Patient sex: F
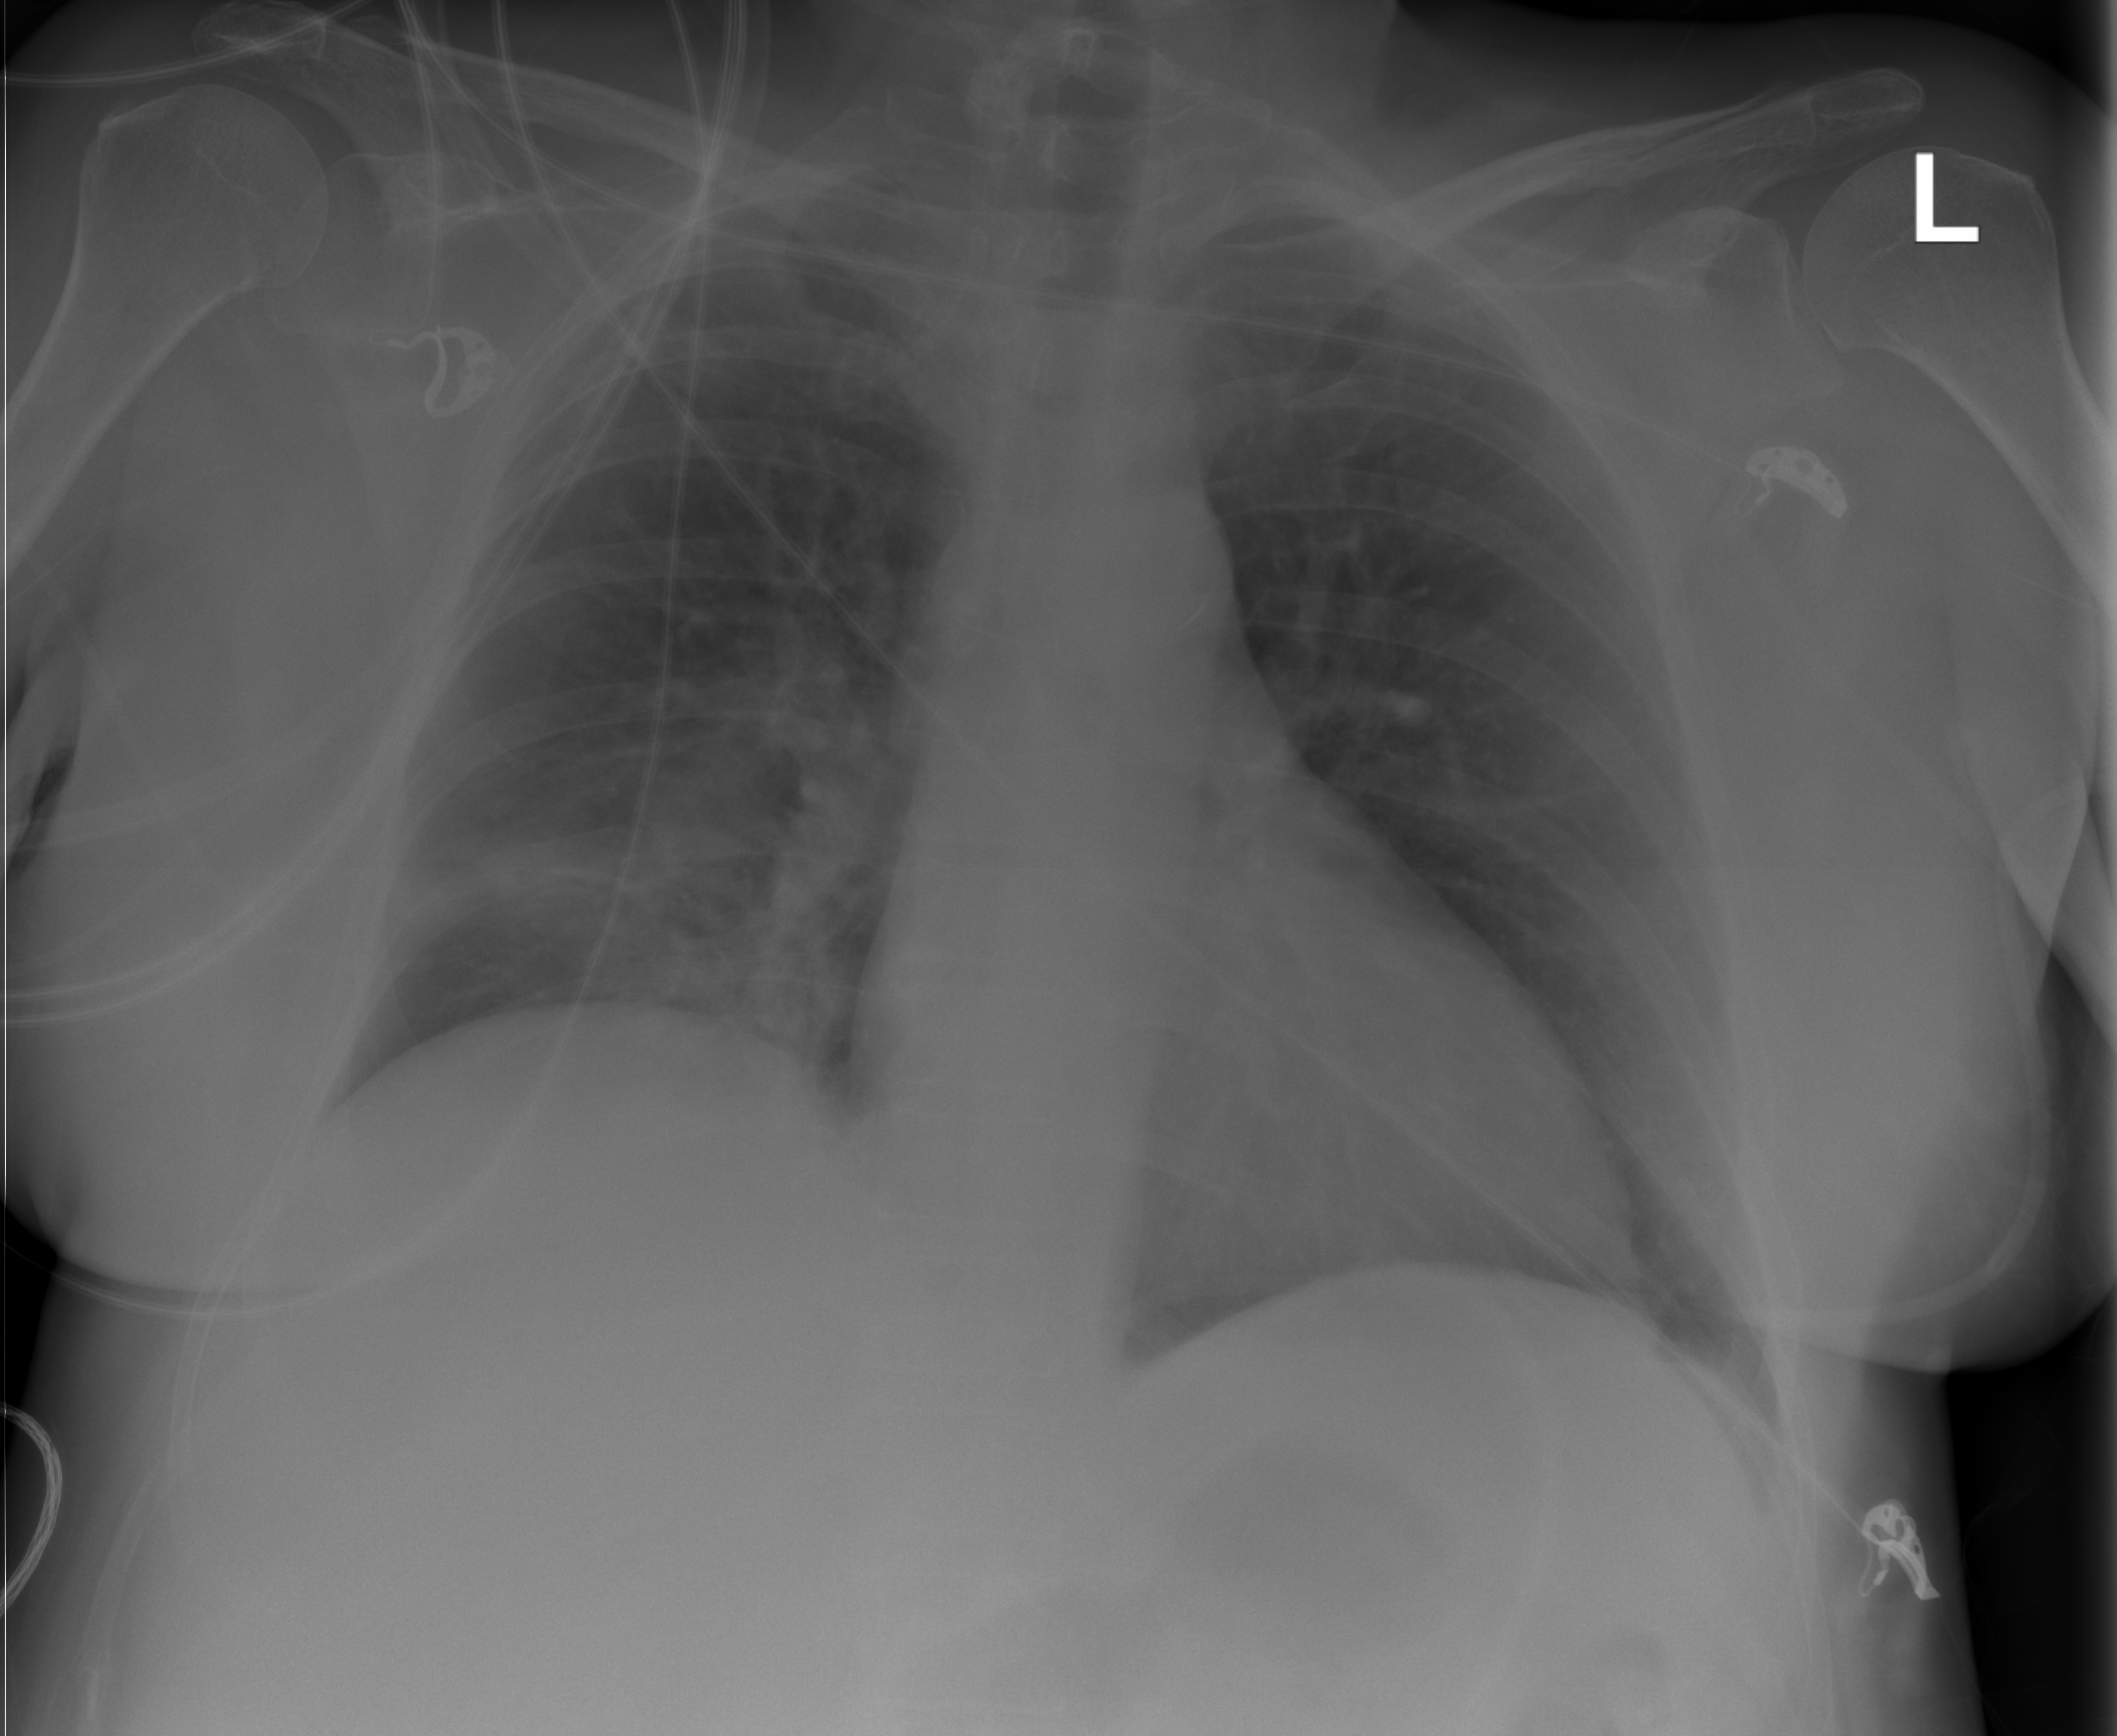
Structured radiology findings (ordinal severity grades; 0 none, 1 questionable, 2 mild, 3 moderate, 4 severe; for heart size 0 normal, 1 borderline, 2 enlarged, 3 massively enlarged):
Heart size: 0
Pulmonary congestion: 0
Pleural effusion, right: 0
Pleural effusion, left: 0
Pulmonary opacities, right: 2
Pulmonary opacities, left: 0
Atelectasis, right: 2
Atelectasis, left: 0